С помощью массивного однородного каната, подвижного блока радиуса $R$ и неподвижного блока удерживают в покое груз (см. рисунок). Масса каната $m$, его длина $l$, масса груза с подвижным блоком $M$. Расстояния по вертикали $H_{1}$ и $H_{2}$ известны.
Найдите силу натяжения каната в точке $B$.
Найдите прикладываемую к концу каната в точке $K$ силу $F$. Трением в осях блоков пренебречь.
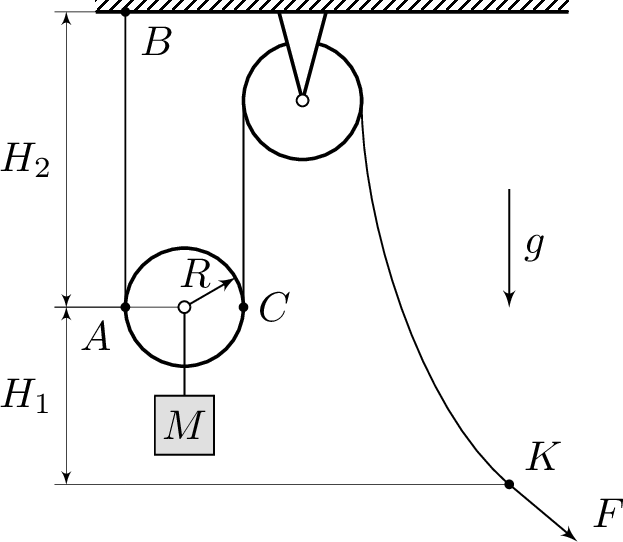
Найдите силу натяжения каната в точке $B$.
Решение: Условие равновесия подвижного блока с грузом и куском каната $A C$: $$ 2 T_{A}=M g+\frac{m}{l} \pi R g. $$ Отсюда сила натяжения в точке $A$ $$ T_{A}=\frac{1}{2} M g+\frac{\pi m R}{2 l} g. $$ Причём $T_{C}=T_{A}$. Сила натяжения в точке $B$ $$ T_{B}=T_{A}+\frac{m}{l} H_{2} g=\frac{1}{2} M g+\frac{\pi m R}{2 l} g+\frac{m}{l} H_{2} g. $$
Ответ: $$ T_{B}=\frac{1}{2} M g+\frac{\pi m R}{2 l} g+\frac{m}{l} H_{2} g $$

Найдите прикладываемую к концу каната в точке $K$ силу $F$. Трением в осях блоков пренебречь.
Решение: Для нахождения $F$ переместим мысленно кусок каната $K C$, сместив точку $C$ вниз на малое расстояние $x$. Работа всех сил над куском каната $K C$ равна изменению потенциальной энергии этого куска: $$ T_{C} x-F x=\frac{m}{l} x g H_{1}. $$ Итак, $$ F=T_{C}-\frac{m}{l} g H_{1}=\frac{1}{2} M g+\frac{\pi m R}{2 l} g-\frac{m}{l} H_{1} g . $$
Ответ: $$ F=\frac{1}{2} M g+\frac{\pi m R}{2 l} g-\frac{m}{l} H_{1} g $$
Темы:
T, Механика, Статика, Всероссийские, Блоки, Канат